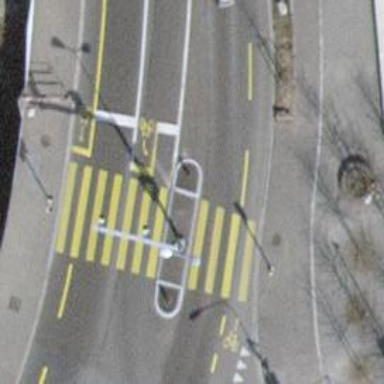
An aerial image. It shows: Zebra crossing with traffic signals.